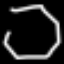
Label: octagon